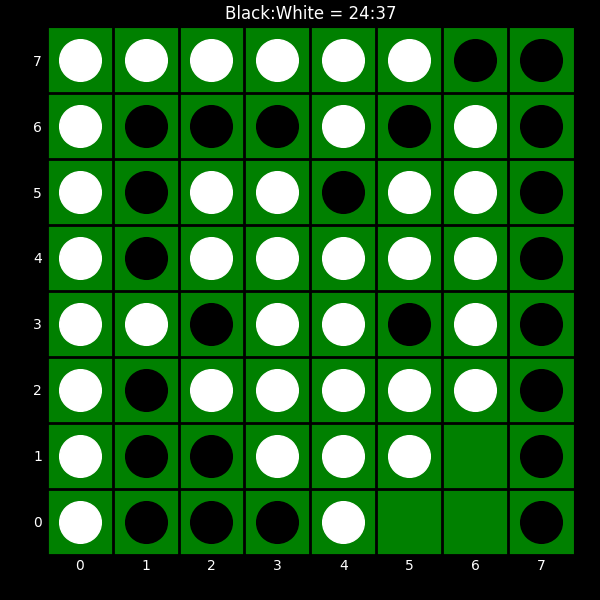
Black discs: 24
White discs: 37